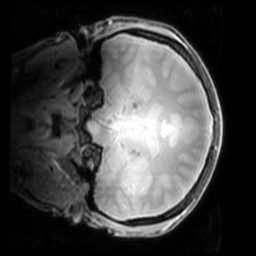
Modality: PDw
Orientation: coronal
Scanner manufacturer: philips
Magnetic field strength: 7 T
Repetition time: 0.008 s
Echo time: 0.001974 s